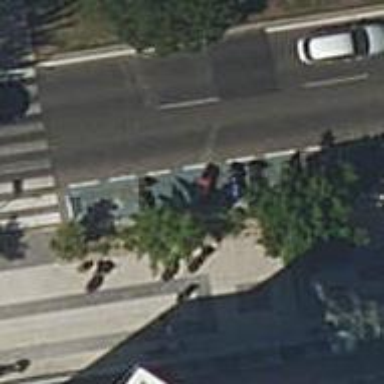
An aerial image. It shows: Motorcycle parking facility.